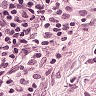
Metastatic tissue present: no